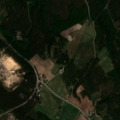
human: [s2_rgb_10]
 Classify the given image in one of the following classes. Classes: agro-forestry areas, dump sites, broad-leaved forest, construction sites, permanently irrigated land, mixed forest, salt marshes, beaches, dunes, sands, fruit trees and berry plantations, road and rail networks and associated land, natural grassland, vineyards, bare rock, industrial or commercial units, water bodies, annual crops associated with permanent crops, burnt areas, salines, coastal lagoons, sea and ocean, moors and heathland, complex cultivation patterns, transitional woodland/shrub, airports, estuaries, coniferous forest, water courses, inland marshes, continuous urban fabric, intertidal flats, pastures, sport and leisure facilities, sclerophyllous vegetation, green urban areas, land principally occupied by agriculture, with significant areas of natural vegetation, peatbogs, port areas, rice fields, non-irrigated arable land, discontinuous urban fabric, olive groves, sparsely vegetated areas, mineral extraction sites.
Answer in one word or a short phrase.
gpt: non-irrigated arable land, coniferous forest, mixed forest